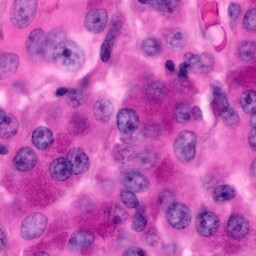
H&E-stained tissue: Pancreatic